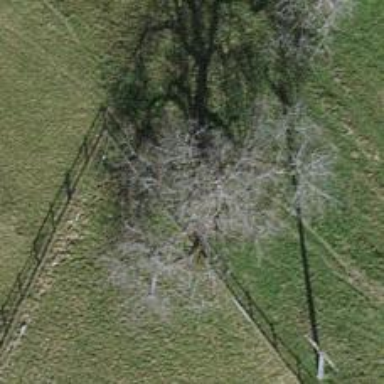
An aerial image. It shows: Single tag "natural: tree."